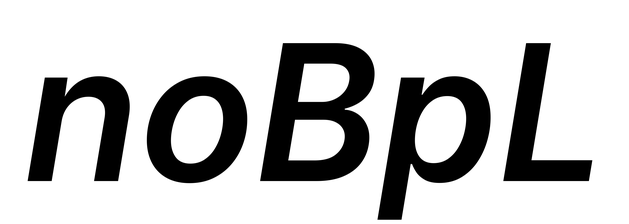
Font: Inter-Italic_SemiBold_Italic